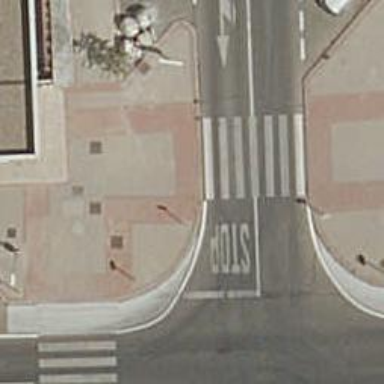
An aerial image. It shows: Crossing with traffic signals.